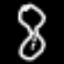
Label: hourglass